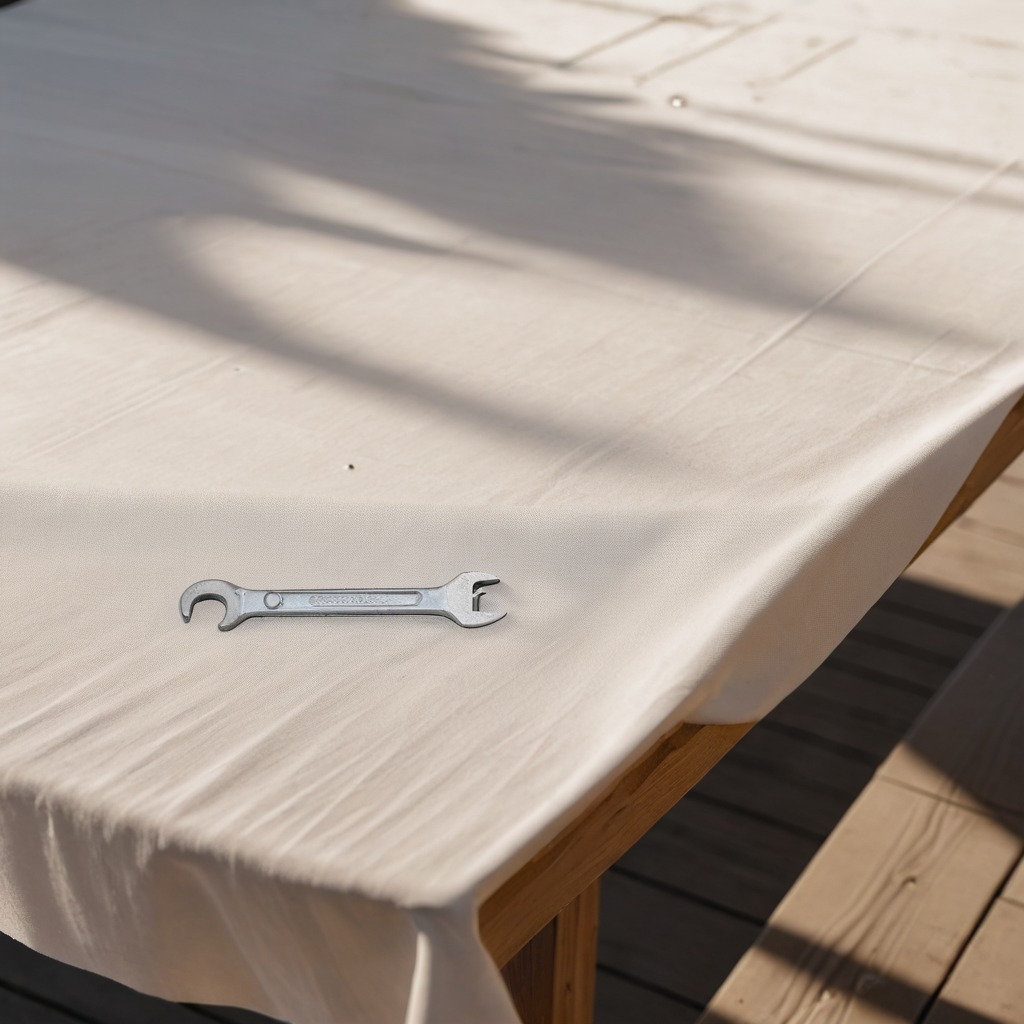
An wrench is lying on the wooden table.